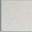
Piece: xx